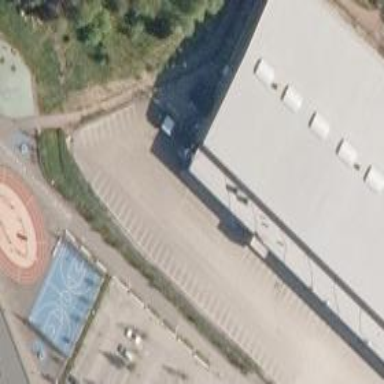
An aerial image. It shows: Parking area with unpaved surface.